Question:
the screenshot is of a gradle build file, the "black" text highlights as "cannot resolve symbol" I can't figure out where these colors are coming from, so that I can change them. This specific screenshot, it seems to affect most the dark themes I've tried. Where can I change these to be readable colors?
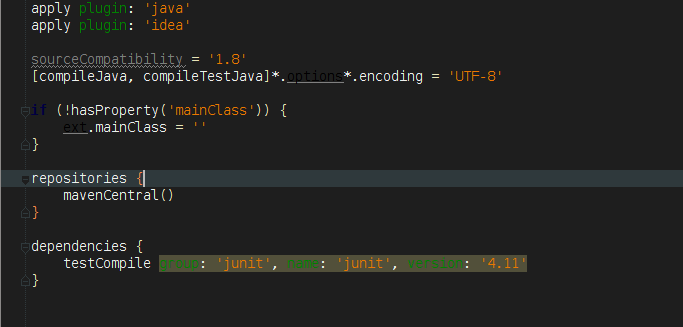
Answer: Changing this worked for me:
'File > Settings > Colors & Fonts > Groovy > Unresolved reference access'